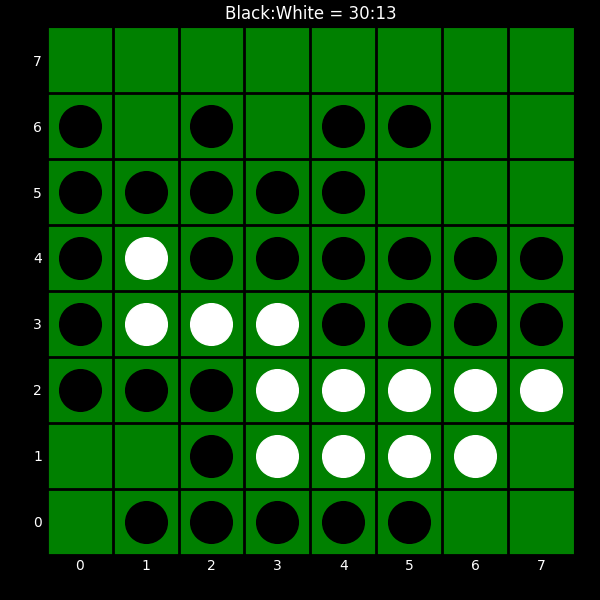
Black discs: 30
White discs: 13